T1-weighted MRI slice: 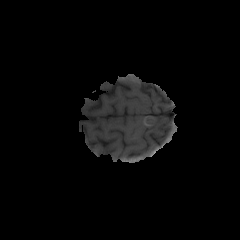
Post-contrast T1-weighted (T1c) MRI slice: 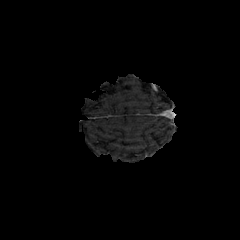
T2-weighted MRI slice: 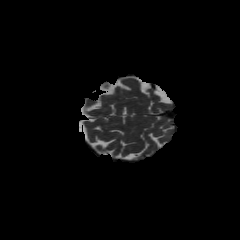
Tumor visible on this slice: no